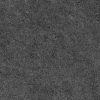
Atmospheric dust classification: not_dusty